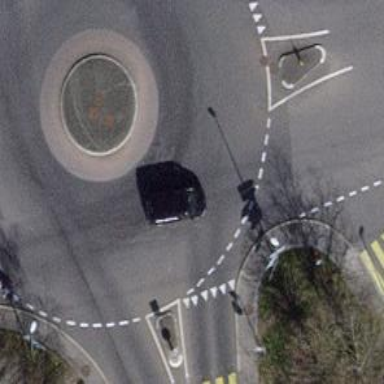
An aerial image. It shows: Tertiary road with asphalt surface leading to roundabout junction.